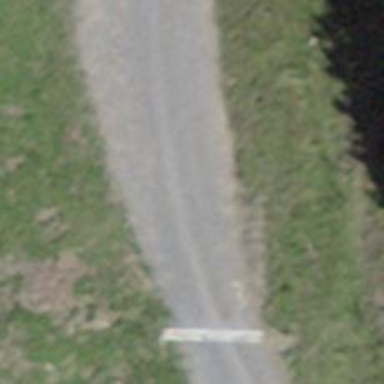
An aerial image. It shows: Passing place on the road.